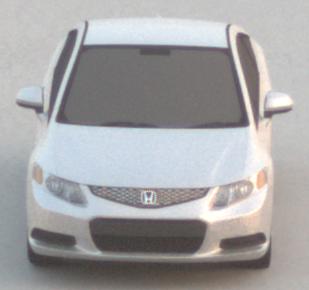
Make: Honda
Model: Civic Limousine 1.8
Detailed model: Civic (IX) Limousine
Model produced from: 2014/05
Model produced until: 2017/06
Doors: 4
Color: white
Road condition: dry road
Daytime: dawn
Contrast: low contrast